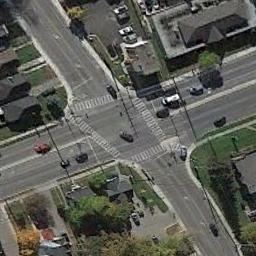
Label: intersection